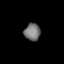
Tissue: lung
Cell type: Endothelial cells
Senescence score: 0.5531
Nuclear area (px): 273
Mean DAPI intensity: 115.319